Interaction volume radius: 5 \u00c5
Interaction volume height: 30 \u00c5
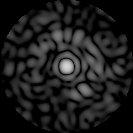
Disorder parameter: 0.8303